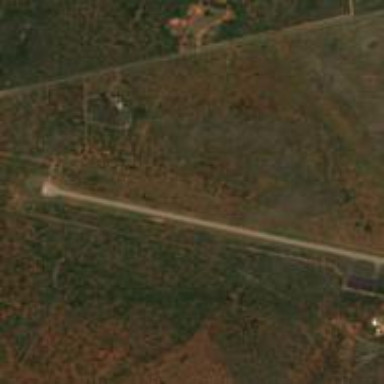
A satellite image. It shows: Military airfield classified as aerodrome.